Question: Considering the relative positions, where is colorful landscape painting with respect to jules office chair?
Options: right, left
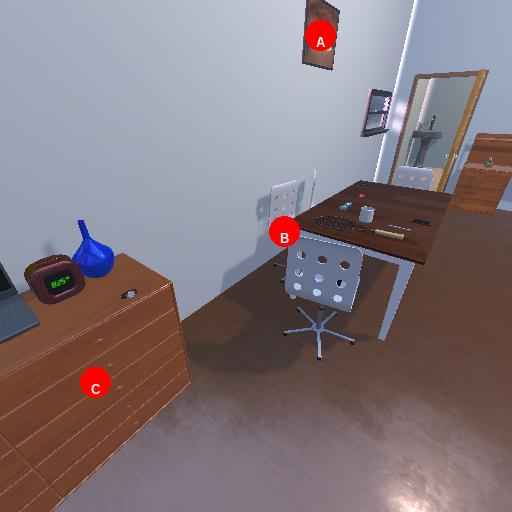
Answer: right